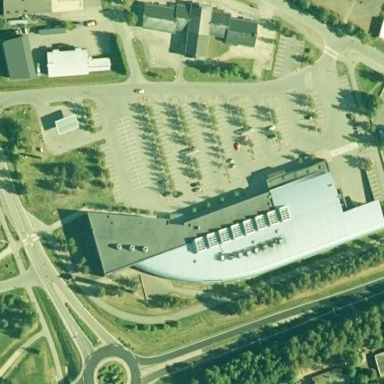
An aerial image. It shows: Mall building.